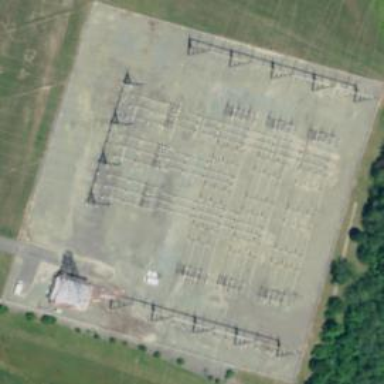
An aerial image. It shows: Wire fence surrounds transmission power substation.